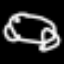
Label: frog